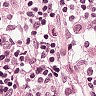
Metastatic tissue present: no